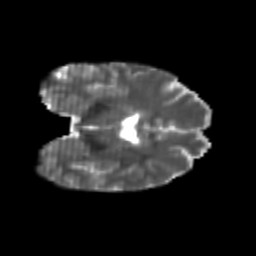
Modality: T2w
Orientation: coronal
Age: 22
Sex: female
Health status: healthy
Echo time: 0.074 s